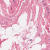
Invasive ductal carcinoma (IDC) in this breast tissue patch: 0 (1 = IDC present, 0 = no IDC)